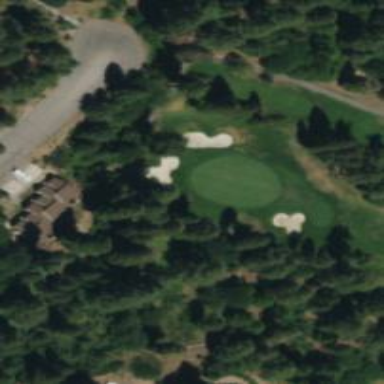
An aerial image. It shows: View of golf hole.